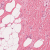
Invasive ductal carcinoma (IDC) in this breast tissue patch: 0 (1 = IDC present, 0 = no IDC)